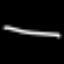
Label: line